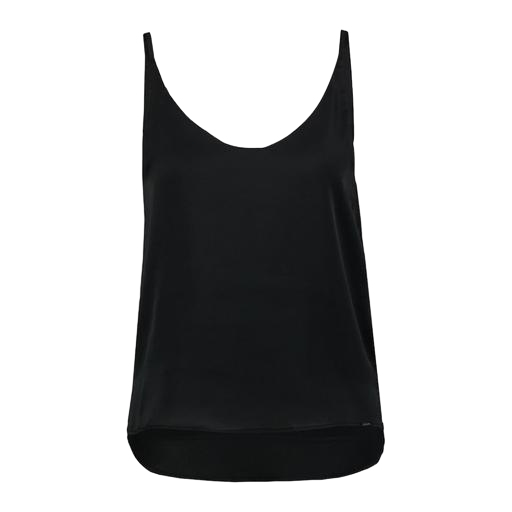
black scoop tank, black women's fluid cami, black curved hem tank top, white background